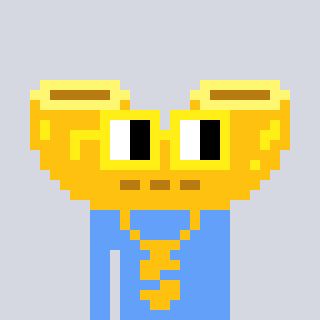
a pixel art character with square yellow glasses, a macaroni-shaped head and a blue-colored body on a cool background